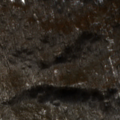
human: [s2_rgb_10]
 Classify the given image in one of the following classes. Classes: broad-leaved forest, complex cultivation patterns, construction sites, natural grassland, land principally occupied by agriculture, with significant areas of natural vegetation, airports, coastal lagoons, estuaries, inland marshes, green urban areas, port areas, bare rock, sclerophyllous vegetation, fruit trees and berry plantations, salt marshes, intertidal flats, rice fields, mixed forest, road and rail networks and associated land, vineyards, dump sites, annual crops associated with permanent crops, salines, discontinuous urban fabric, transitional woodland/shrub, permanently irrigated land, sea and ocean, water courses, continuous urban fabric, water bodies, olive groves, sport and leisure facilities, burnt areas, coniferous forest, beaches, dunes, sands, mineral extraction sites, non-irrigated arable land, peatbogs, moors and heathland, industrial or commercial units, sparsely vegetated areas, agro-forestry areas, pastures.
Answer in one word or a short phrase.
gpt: broad-leaved forest, transitional woodland/shrub